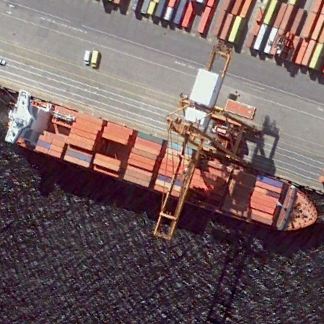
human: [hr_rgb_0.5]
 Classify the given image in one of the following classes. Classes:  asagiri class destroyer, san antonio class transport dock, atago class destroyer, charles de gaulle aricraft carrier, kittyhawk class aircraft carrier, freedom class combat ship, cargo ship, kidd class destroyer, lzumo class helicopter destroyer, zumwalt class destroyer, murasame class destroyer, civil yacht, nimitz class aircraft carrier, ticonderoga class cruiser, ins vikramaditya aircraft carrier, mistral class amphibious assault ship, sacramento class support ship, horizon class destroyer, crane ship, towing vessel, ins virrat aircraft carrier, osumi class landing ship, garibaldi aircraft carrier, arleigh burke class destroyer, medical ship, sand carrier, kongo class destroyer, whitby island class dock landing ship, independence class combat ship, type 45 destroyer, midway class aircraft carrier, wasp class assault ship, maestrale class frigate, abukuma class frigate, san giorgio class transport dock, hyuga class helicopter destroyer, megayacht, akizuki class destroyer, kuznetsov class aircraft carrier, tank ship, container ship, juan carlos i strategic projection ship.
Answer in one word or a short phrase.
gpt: Container ship